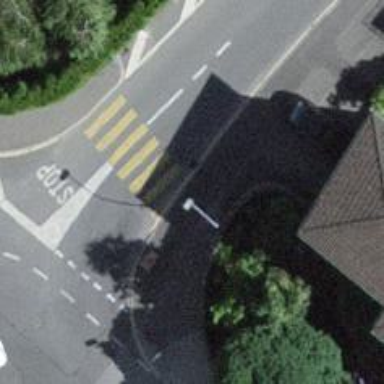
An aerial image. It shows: Zebra crossing on the road.